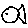
Label: fish